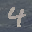
Label: 4